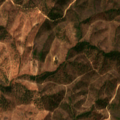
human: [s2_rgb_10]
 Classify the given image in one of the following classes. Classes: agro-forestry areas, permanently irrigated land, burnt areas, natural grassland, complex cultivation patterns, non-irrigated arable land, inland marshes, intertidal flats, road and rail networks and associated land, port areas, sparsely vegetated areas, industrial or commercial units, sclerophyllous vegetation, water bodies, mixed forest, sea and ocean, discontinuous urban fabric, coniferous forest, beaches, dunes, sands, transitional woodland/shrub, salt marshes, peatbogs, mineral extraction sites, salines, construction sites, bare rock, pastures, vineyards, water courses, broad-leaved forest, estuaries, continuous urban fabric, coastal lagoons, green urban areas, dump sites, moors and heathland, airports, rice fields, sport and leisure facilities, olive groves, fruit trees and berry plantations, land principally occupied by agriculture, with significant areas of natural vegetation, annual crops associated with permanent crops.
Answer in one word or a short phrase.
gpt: land principally occupied by agriculture, with significant areas of natural vegetation, broad-leaved forest, transitional woodland/shrub